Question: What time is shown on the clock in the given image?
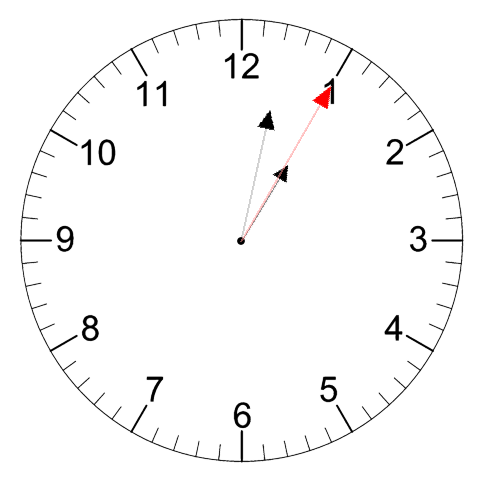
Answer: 01:02:05